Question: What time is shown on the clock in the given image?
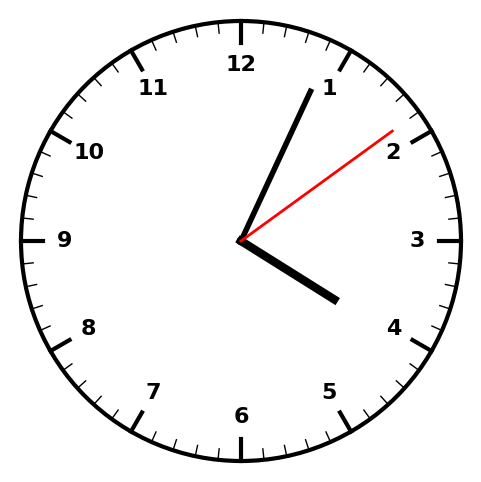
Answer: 04:04:09